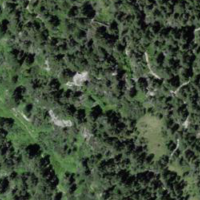
EUNIS habitat code: 43
Species observed at this site:
Erebia montana
Nucifraga caryocatactes
Celastrina argiolus